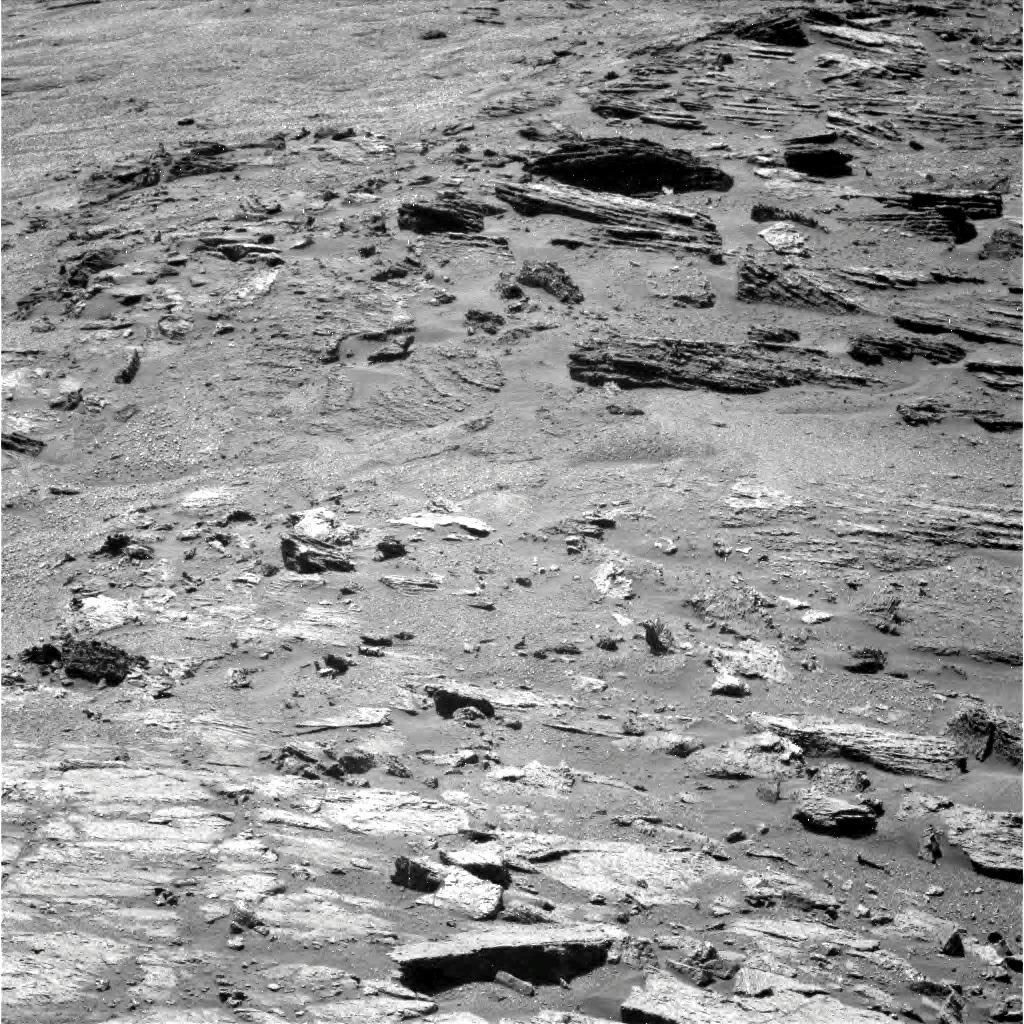
Terrain classes present: Bedrock, Gravel / Sand / Soil, Shadow